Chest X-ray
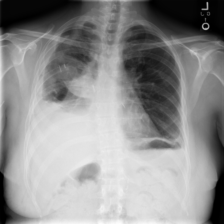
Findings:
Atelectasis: negative
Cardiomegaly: negative
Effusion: positive
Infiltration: negative
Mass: positive
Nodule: negative
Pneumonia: negative
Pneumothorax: negative
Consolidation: negative
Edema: negative
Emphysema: negative
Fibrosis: negative
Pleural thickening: negative
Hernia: negative